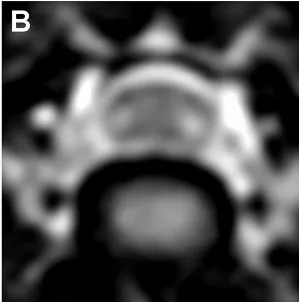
Topography, MRI, and gross pathological appearance of canine snake eye myelopathy (SEM)-like phenotype. (B) Transverse T2W MRI through the cranial aspect of C5 from Case 1 with the SEM-like phenotype demonstrating bilaterally symmetric intramedullary hyperintensities in the ventral horn gray matter and dorsoventral flattening of the spinal cord.
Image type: radiology (mri)